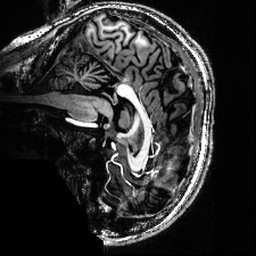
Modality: UNIT1
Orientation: sagittal
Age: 28
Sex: male
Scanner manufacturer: siemens
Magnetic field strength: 6.98 T
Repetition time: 6 s
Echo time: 0.0025 s